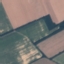
Land use / land cover class: AnnualCrop